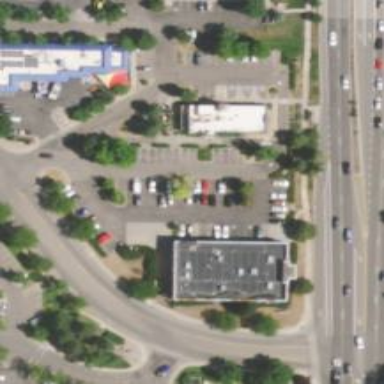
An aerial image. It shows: Parking area with surface.